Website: bh-photo
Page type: cart
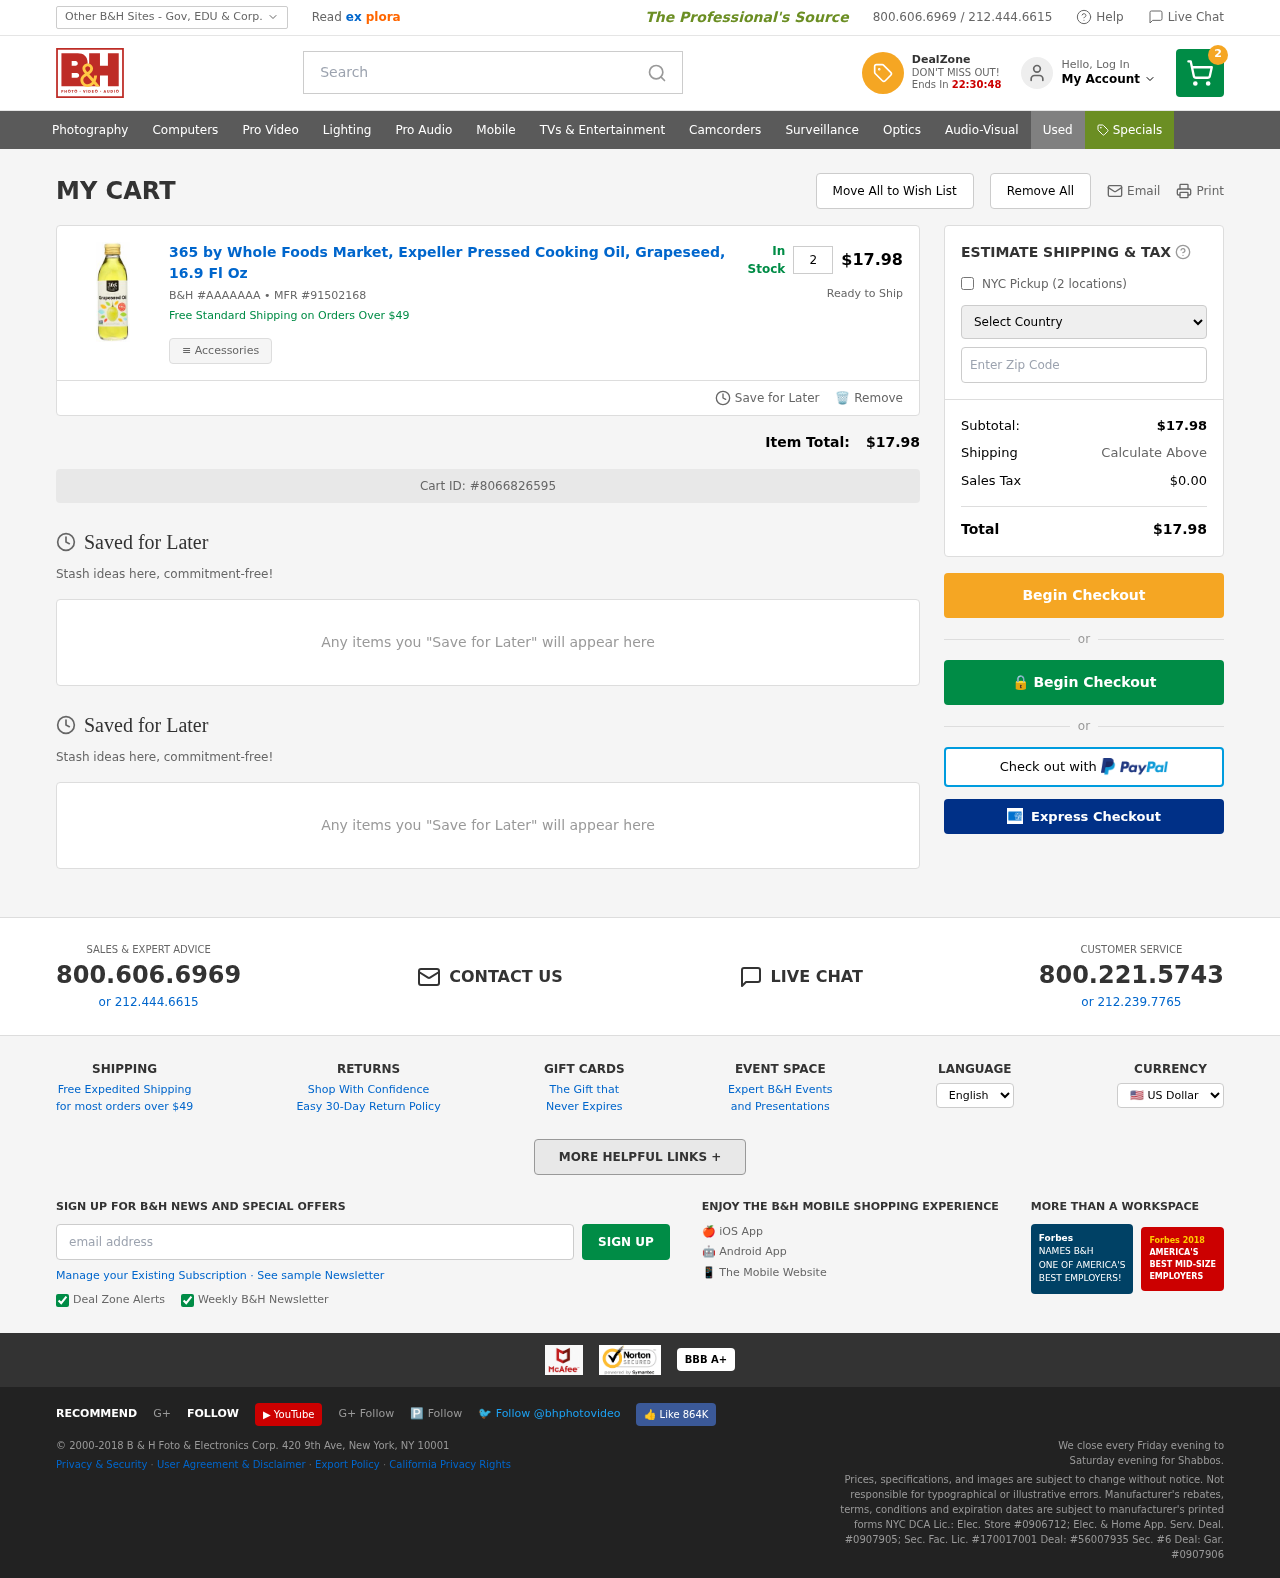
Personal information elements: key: PII_COUNTRY
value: United States
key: PII_EMAIL
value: donald_reed@gmail.com
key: PII_POSTCODE
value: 75999
Product elements: key: PRODUCT1_NAME
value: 365 by Whole Foods Market, Expeller Pressed Cooking Oil, Grapeseed, 16.9 Fl Oz
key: PRODUCT1_QUANTITY
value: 2
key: PRODUCT1_SKU
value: AAAAAAA
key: PRODUCT1_MFR
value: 91502168
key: PRODUCT1_SUBTOTAL
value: $17.98
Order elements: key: ORDER_NUM_ITEMS
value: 2
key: ORDER_SUBTOTAL
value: $17.98
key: ORDER_ID
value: #8066826595
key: ORDER_TAX
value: $0.00
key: ORDER_TOTAL
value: $17.98
Search elements: key: HEADER_SEARCH
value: Search